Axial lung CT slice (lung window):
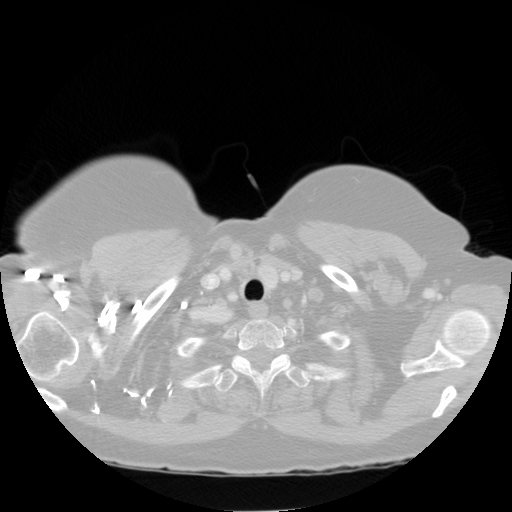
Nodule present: no